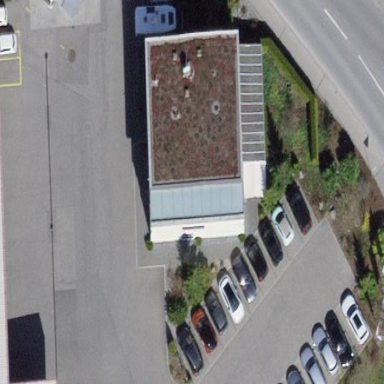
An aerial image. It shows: Commercial building.